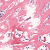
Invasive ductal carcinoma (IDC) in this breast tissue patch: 1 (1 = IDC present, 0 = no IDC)